Question: I am working on a UI design. I would like to make a UI like the image below:

But I have no idea on how to place images like that. I want it to be resizable when running on different device. Any key words to search in Google?
Thank you!
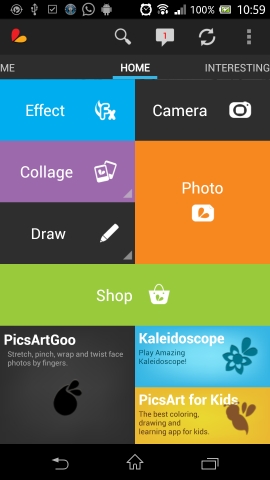
Answer: Use the relative layout. That's the best way to arrange views in that position. Afterwards you can give the corresponding background to each view and maybe a click event!
Here you can read more about relative layouts: <URL>